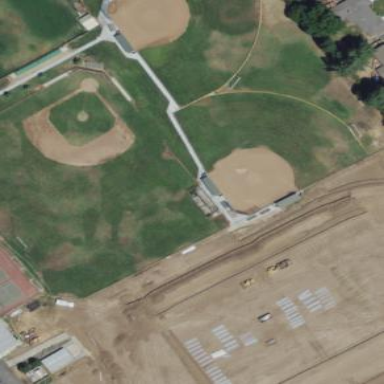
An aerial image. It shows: Softball pitch for leisure sports.